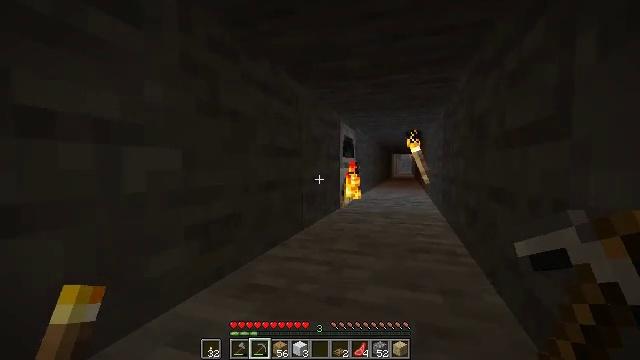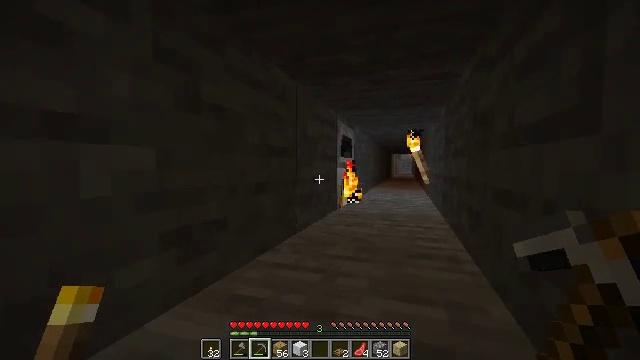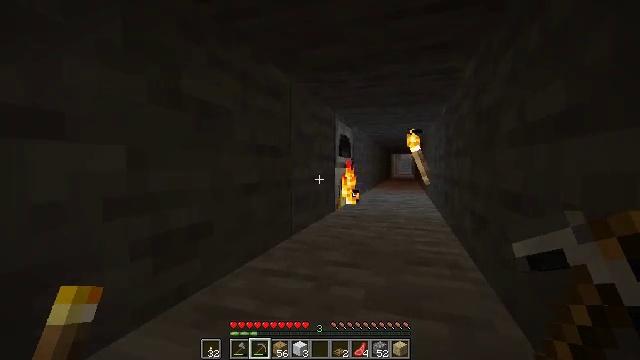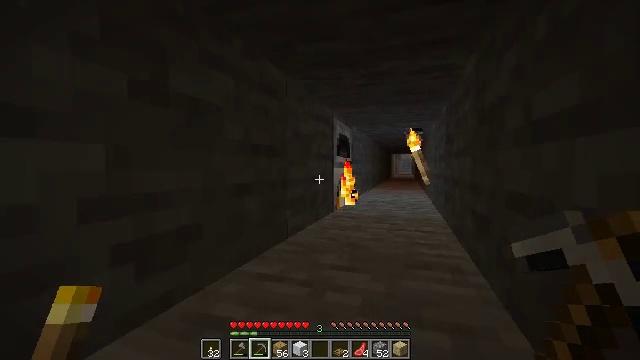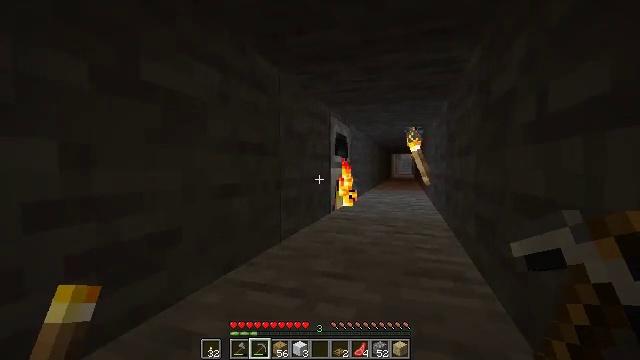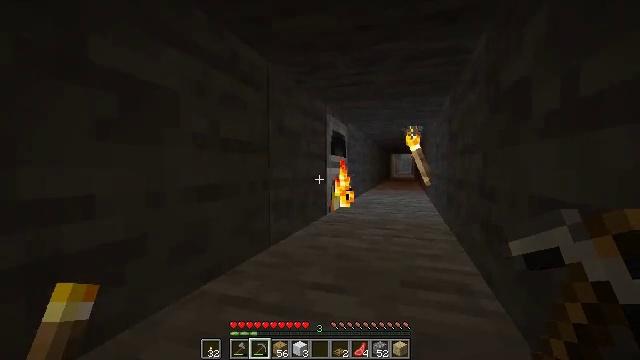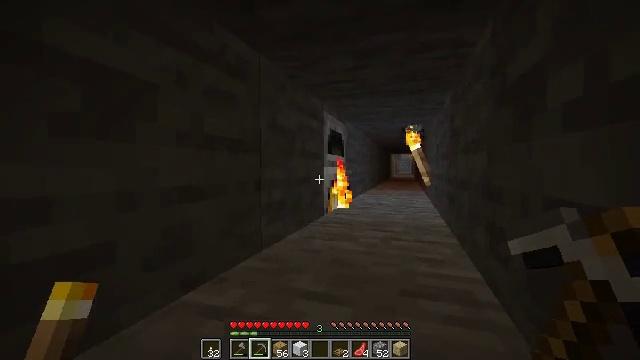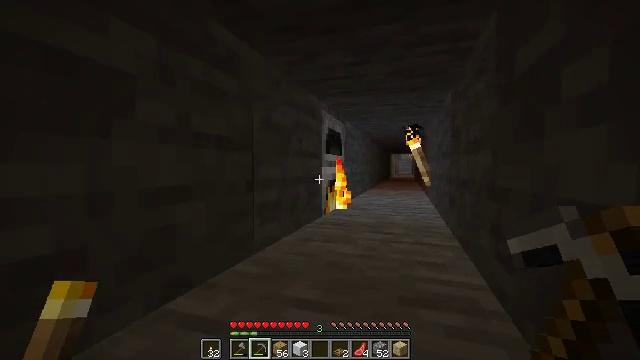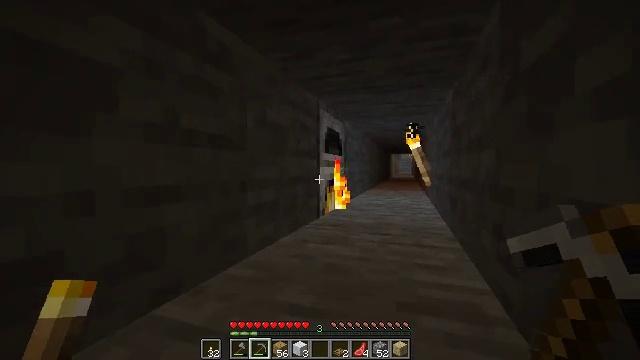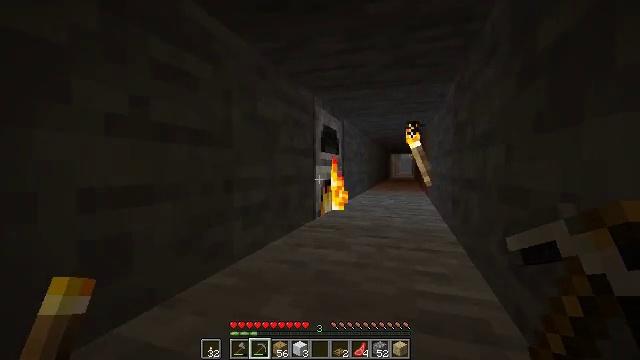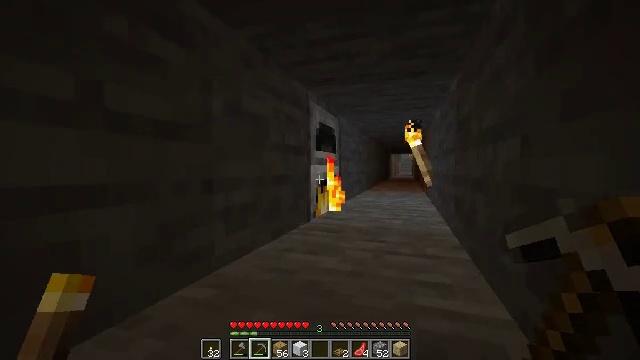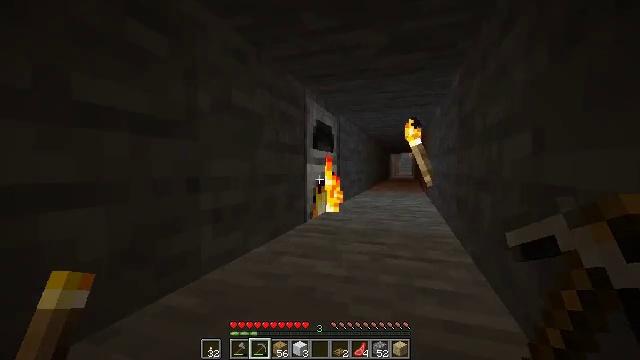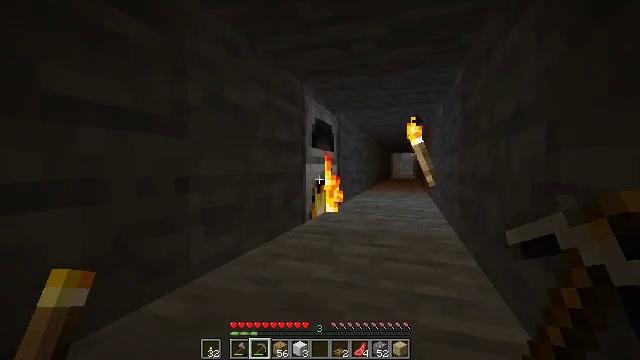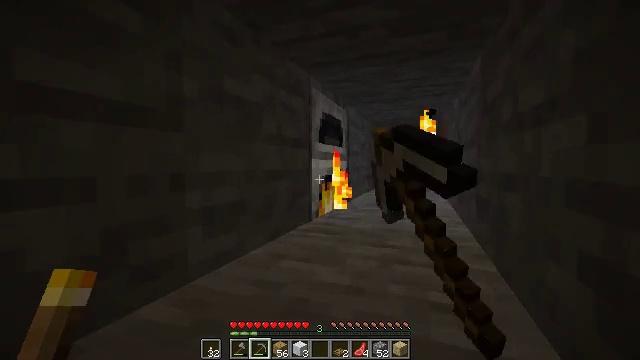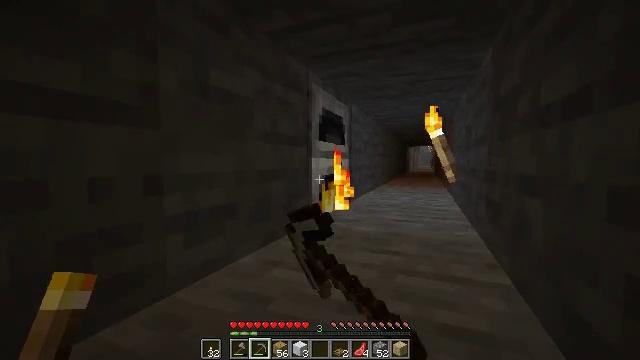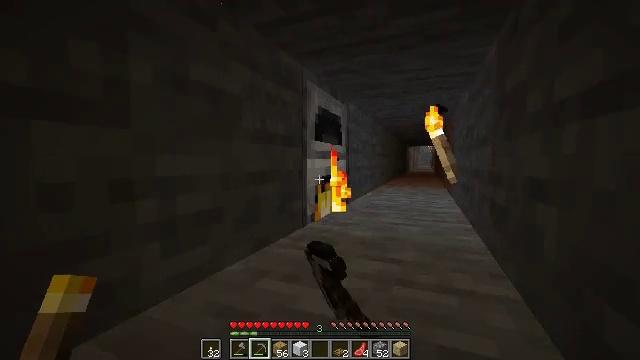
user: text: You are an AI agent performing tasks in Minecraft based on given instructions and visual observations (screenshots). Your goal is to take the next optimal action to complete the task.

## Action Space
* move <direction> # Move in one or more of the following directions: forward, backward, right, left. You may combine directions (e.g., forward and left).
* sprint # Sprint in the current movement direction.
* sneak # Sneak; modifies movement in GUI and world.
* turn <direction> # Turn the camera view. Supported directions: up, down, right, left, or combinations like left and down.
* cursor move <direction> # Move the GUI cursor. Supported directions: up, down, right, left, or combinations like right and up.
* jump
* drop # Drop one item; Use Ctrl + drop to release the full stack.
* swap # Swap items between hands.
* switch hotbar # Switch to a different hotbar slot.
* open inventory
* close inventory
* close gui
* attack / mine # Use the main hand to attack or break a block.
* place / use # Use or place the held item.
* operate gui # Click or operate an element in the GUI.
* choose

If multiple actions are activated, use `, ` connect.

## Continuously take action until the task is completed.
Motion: motion action
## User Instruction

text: craft item air
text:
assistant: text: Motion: move forward and move right, sprint
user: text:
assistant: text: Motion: move forward and move right, sprint
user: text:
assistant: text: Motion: move forward and move right, sprint
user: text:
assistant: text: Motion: move forward and move right, sprint
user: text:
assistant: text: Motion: move forward and move right, sprint
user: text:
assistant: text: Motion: move forward and move right, sprint
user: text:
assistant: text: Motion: move forward and move right, sprint
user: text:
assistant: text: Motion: move forward and move right, sprint
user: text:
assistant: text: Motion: move forward and move right, sprint
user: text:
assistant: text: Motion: move forward and move right, sprint
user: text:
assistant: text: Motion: move forward and move right, sprint
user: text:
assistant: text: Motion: move forward and move right, sprint, use / place
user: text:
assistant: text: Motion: move forward and move right, sprint, turn left, use / place
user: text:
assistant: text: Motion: move forward and move right, sprint, turn left, use / place
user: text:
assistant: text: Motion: move forward and move right, sprint, use / place
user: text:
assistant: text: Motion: move forward and move right, sprint, use / place
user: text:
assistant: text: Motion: move forward and move right, sprint, open gui
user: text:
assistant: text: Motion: move forward and move right, sprint
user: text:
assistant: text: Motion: move forward, sprint
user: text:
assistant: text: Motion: move forward, sprint
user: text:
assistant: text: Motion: move forward, sprint
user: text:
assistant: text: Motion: no_op
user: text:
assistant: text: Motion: no_op
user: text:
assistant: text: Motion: cursor move right and up
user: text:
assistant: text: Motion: cursor move right and up
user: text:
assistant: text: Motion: no_op
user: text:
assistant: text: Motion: sneak
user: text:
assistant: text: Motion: sneak
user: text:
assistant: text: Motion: sneak
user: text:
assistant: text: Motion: sneak